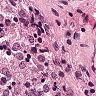
Metastatic tissue present: no